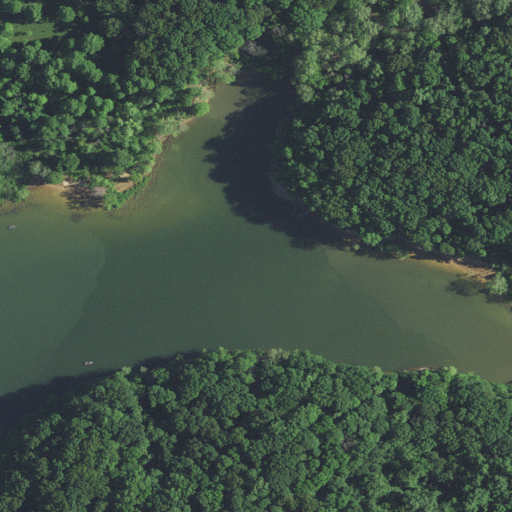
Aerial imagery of valley in Indiana named Miller Hollow containing deciduous forest, open water, and barren land